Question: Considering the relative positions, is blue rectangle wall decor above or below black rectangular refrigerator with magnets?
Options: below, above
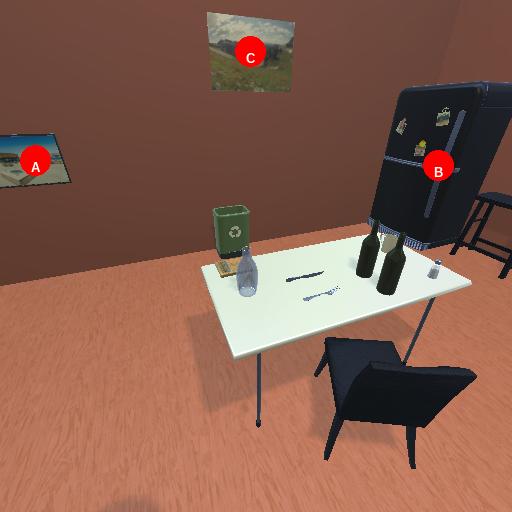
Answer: below